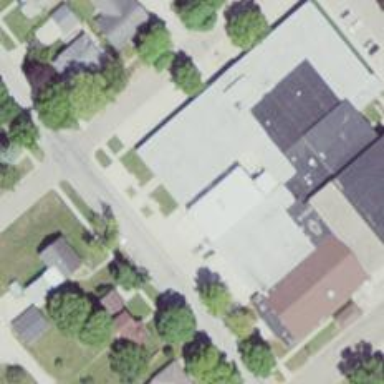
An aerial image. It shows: School building.